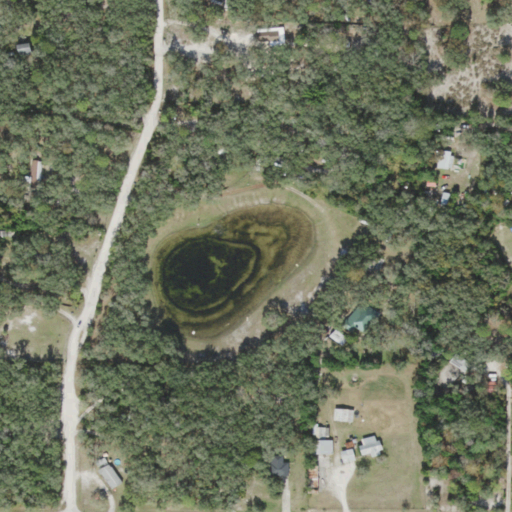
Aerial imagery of depression(s) in Florida named Rock Sink containing evergreen forest, open development, low intensity development, medium intensity development, herbaceous wetlands, woody wetlands, open water, and barren land